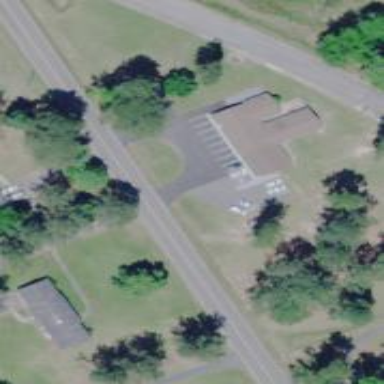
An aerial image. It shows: Veterinary facility.